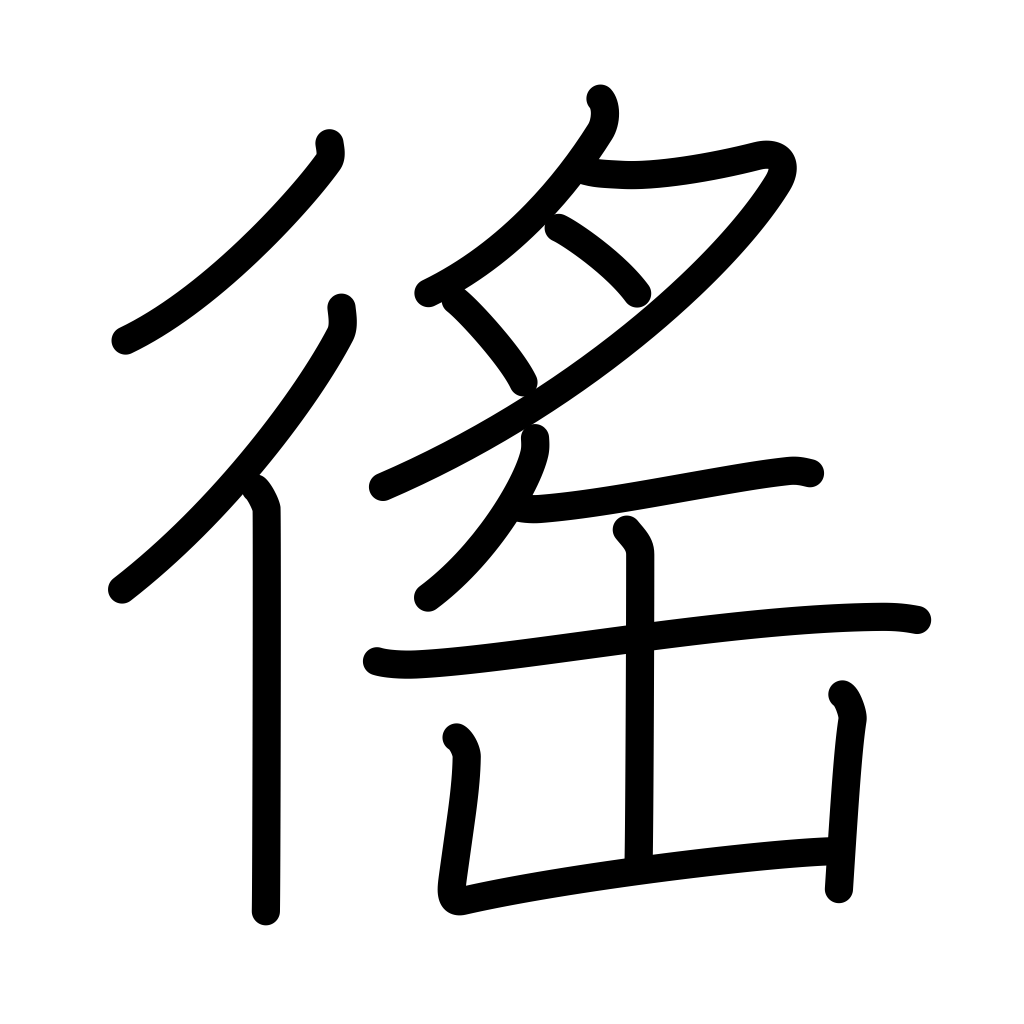
Meaning: compulsory service to the state, corvee